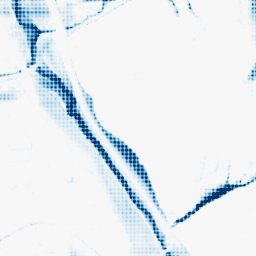
Category: morphological
Decomposition family: morphological_rect
Decomposition parameters: operation: closing
width: 50
height: 5
Upsampling method: sinc_blackman
Upsampling parameters: scale: 4
kernel_size: 4
Upsampling scale: 4